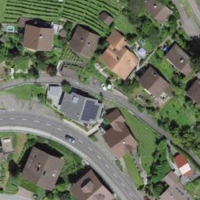
EUNIS habitat code: 54
Species observed at this site:
Leontopodium nivale